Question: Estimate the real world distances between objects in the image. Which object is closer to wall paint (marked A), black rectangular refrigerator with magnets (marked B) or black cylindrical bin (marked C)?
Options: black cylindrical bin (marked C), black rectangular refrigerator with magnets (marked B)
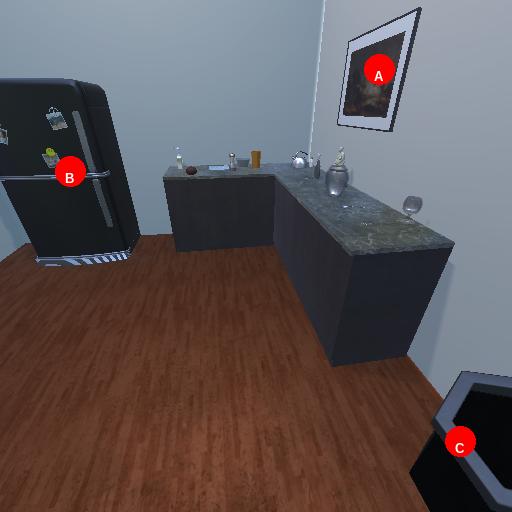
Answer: black cylindrical bin (marked C)